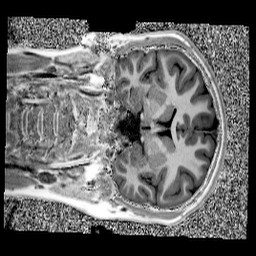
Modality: UNIT1
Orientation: coronal
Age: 12
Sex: female
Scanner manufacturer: siemens
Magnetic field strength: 3 T
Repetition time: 4 s
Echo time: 0.00303 s